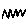
Label: zigzag